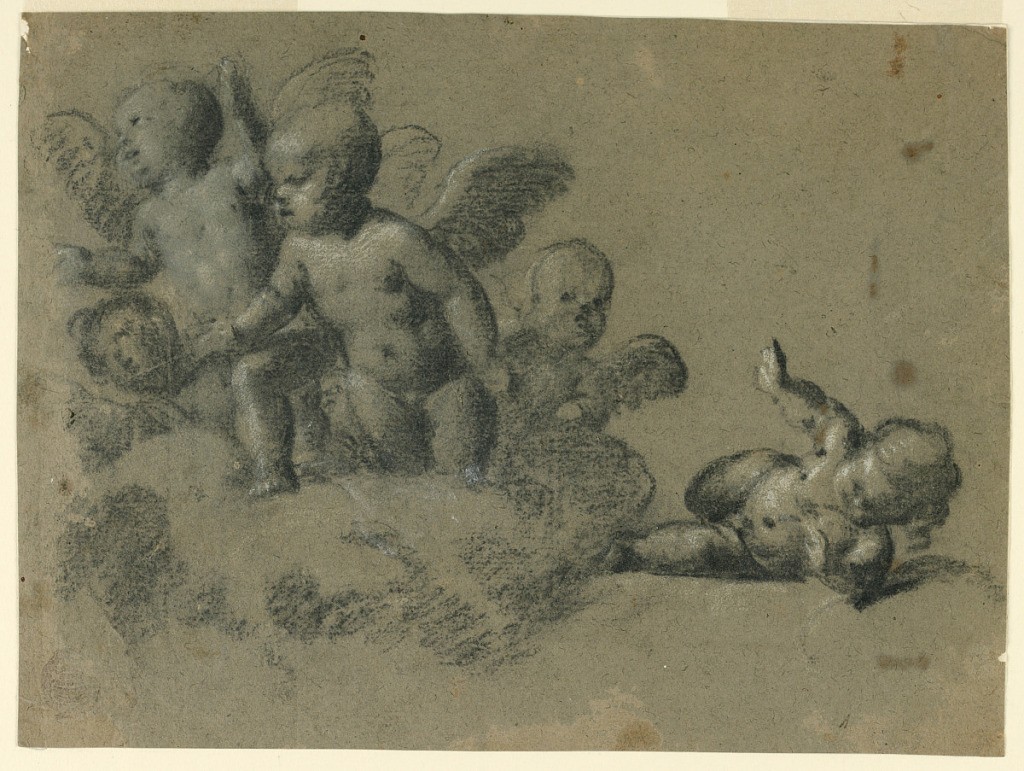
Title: A Group of Putti
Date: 1650-1700
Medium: Black crayon, white heightening, brush and gray wash on rough brown paper
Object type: Drawing
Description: Two putti kneel at left and turned toward left, upon an elevation of the soil. Two more stand behind it. At right a child, recumbent.